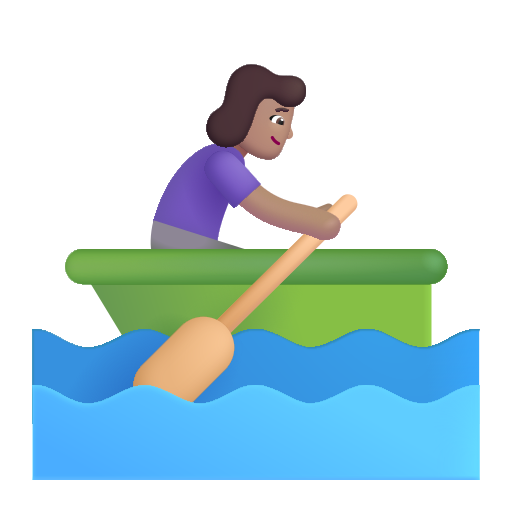
woman rowing boat color